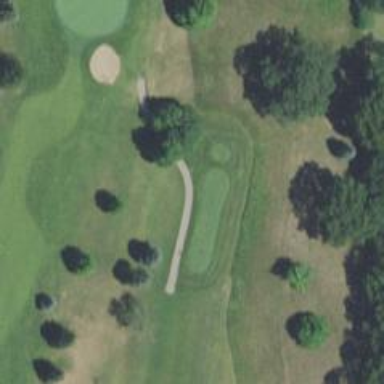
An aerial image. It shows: Path for both roads and golfers.